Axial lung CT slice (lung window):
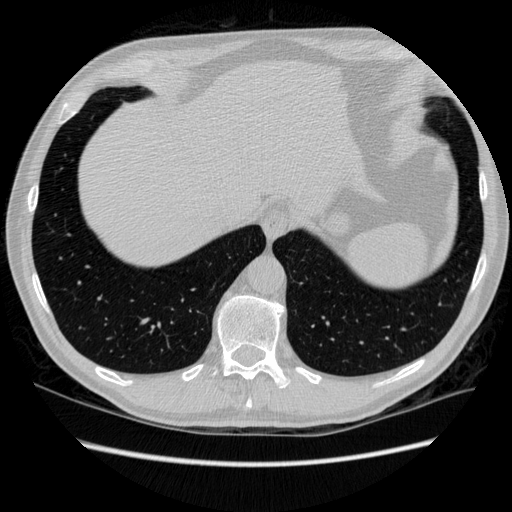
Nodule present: no